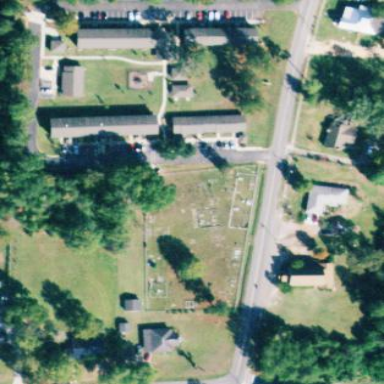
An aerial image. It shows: Cemetery.